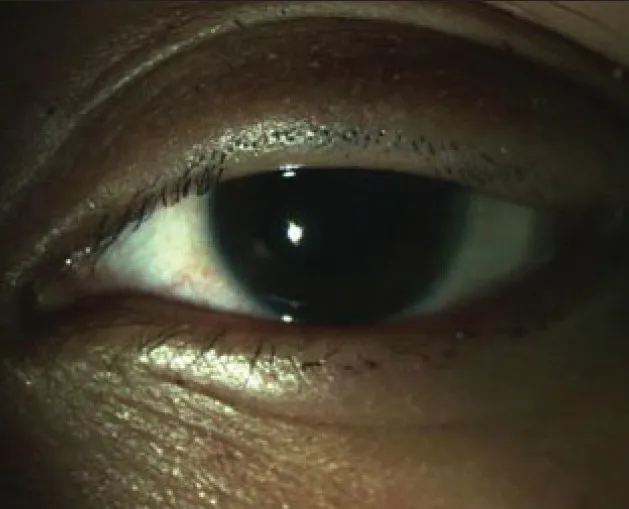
No skin or mucous membrane adhesions were found between the lids after trimming the eyelashes, proving that tarsorrhaphy was false (pseudo-tarsorrhaphy).
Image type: medical_photograph (other_medical_photograph)